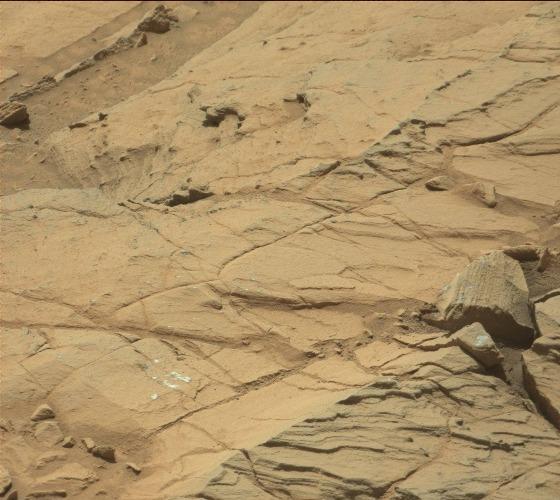
Terrain classes present: Bedrock, Gravel / Sand / Soil, Rock, Shadow